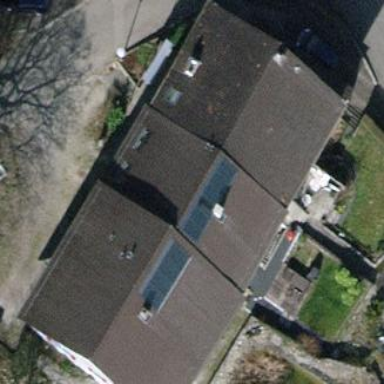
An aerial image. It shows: Gabled roof house.